Question: One of my .h files looks funny all of a sudden (the one colored in red in the screenshot):

I tried to delete the file and re-enter it; it works while the project remains open, but once I close the project and re-open it it becomes 'weird' again.
Anyone has any idea what may cause this and how to solve it?
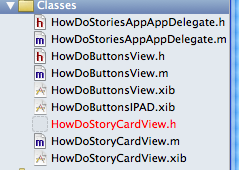
Answer: It's not reading it in your project folder. You probably deleted it manually from the folder, and Xcode keeps finding the reference because in its eyes the file should be there.
This also happens when you are using source control and you manually delete a file from the repository. Usually creating the file again and right clicking it in Xcode and delete fix the issue.